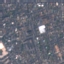
Land use / land cover: Residential